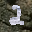
Label: 2